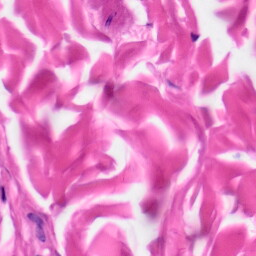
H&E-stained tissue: Skin